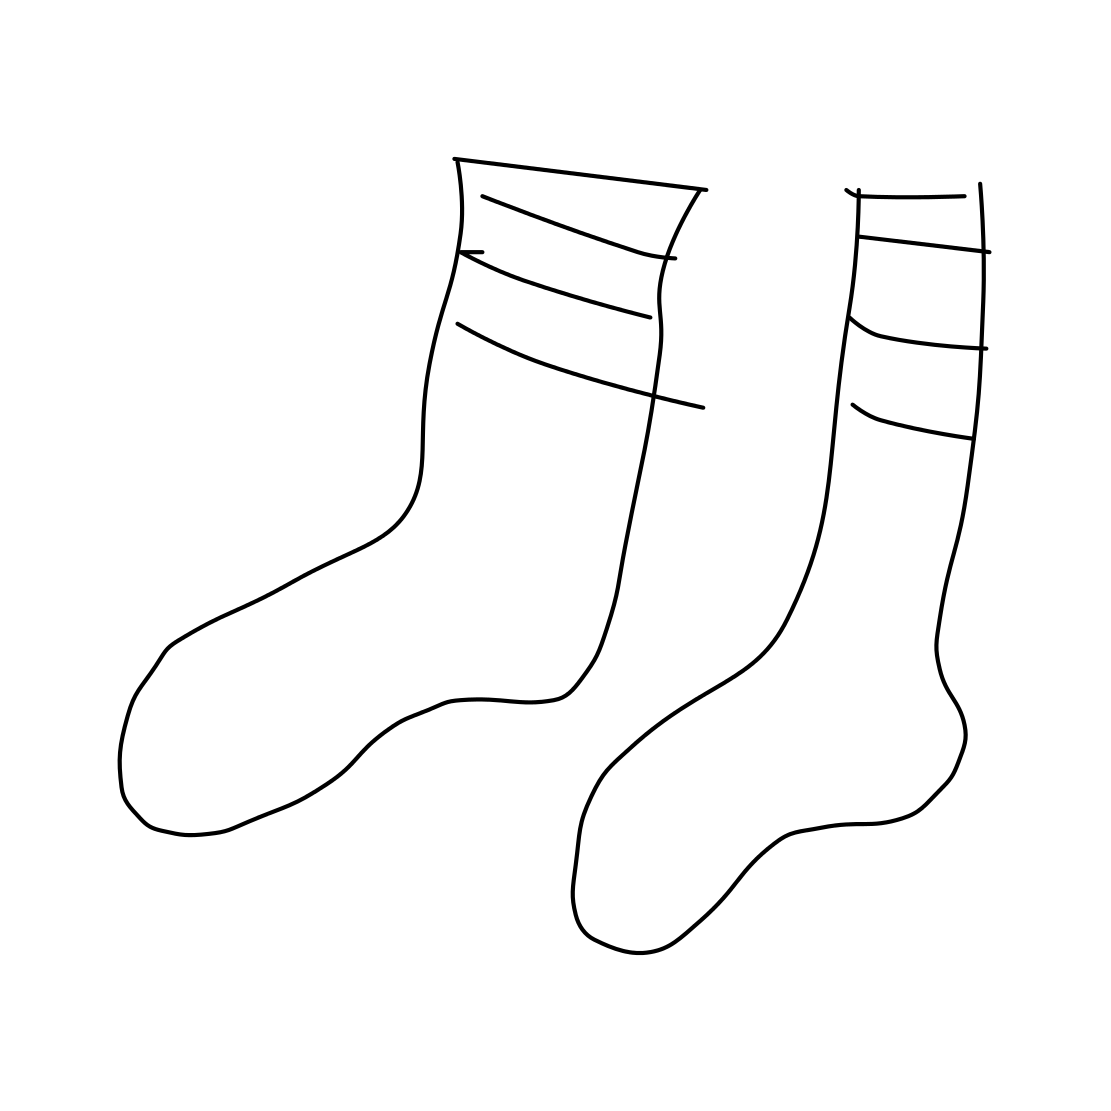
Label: socks